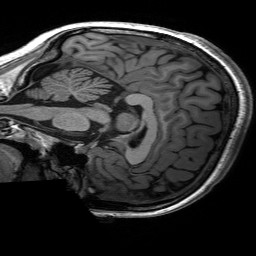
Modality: T1w
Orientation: sagittal
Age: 21
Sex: female
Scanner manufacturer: siemens
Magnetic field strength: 3 T
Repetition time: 2.53 s
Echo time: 0.00227 s